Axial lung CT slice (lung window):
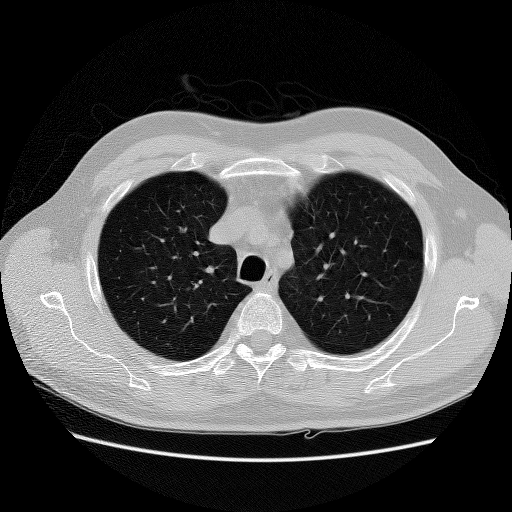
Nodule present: no